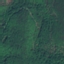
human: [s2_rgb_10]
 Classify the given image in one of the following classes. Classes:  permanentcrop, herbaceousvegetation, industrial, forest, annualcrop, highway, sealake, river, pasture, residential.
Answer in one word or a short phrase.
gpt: Forest